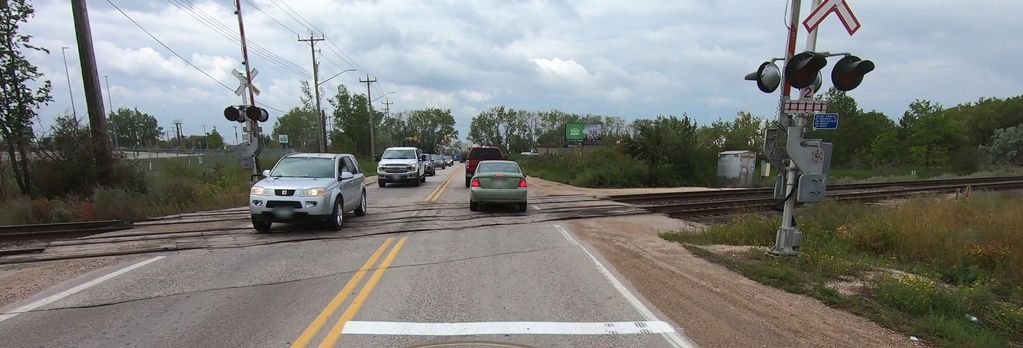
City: winnipeg